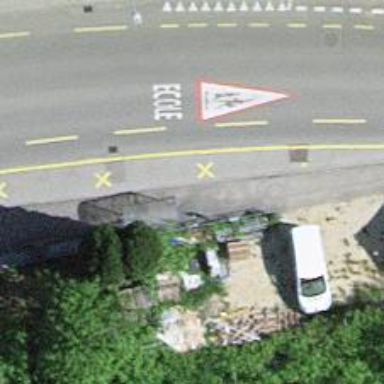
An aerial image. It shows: Bus stop with sheltered platform for public transport.